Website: apple
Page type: customer-info-address
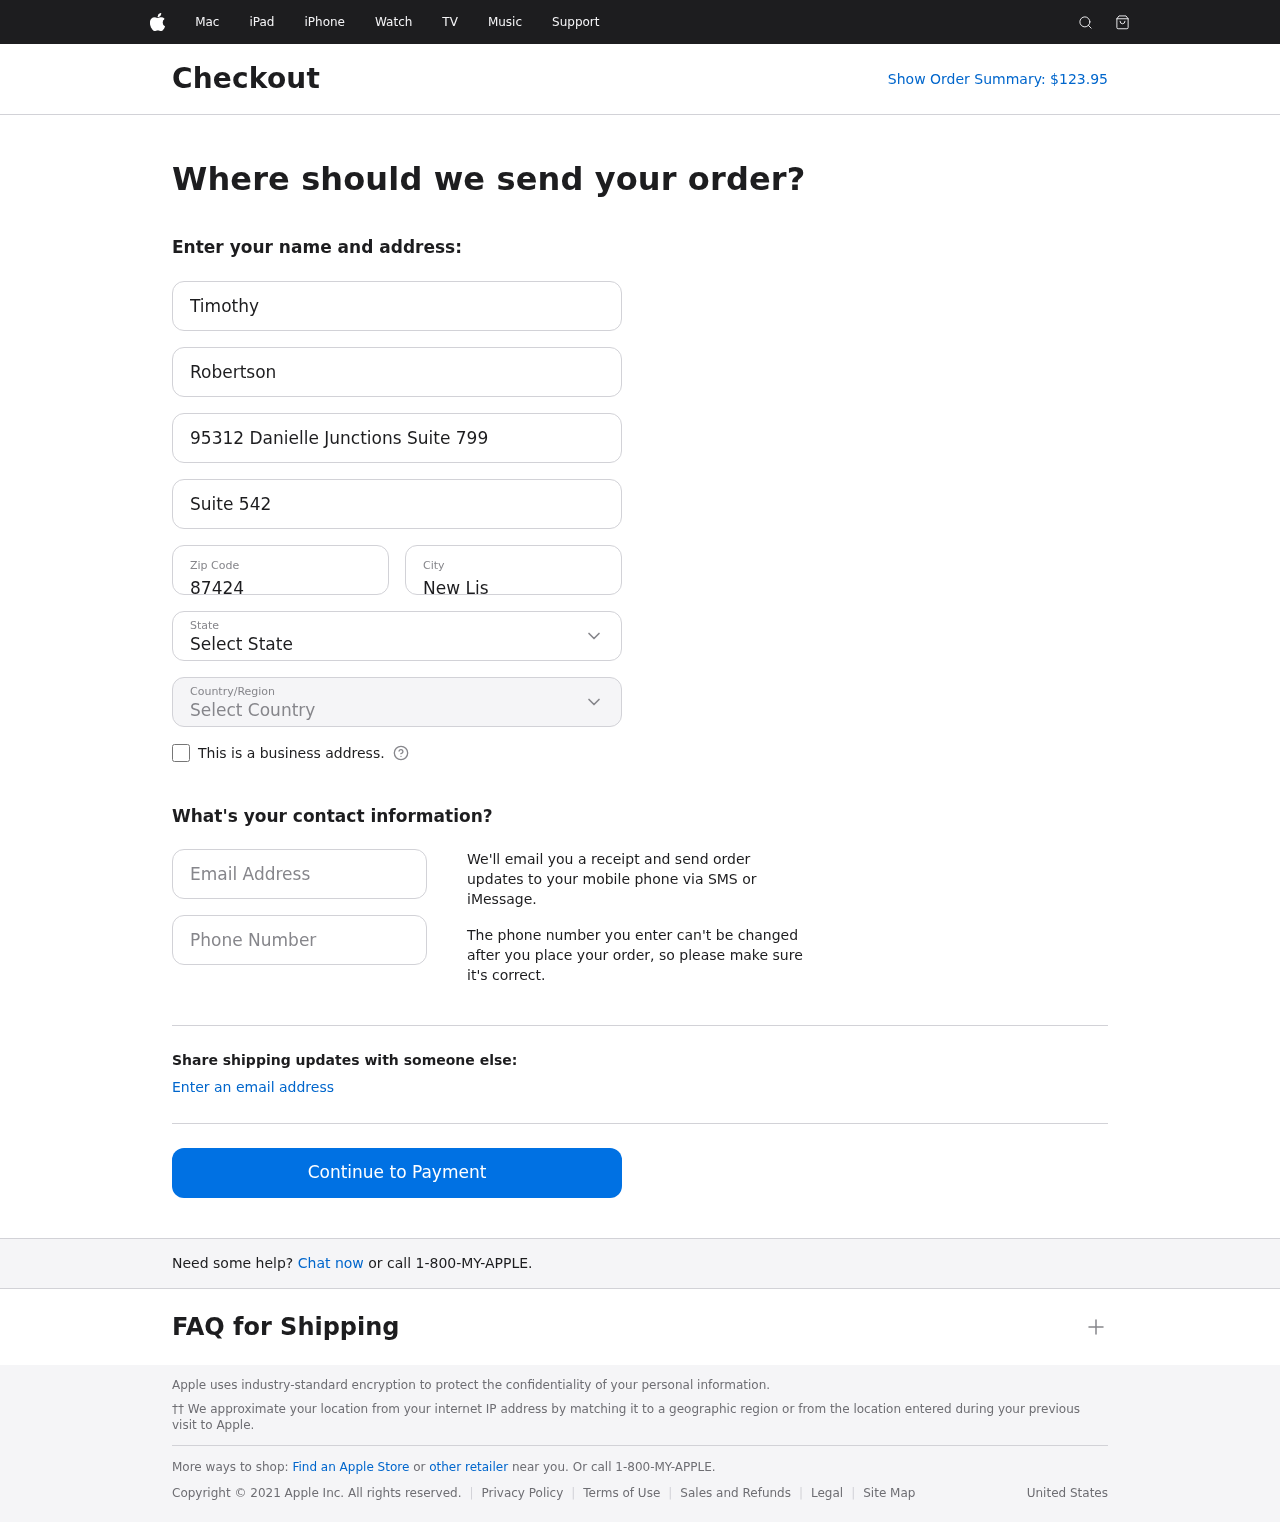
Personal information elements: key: PII_CITY
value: New Lisabury
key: PII_COUNTRY
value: United States
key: PII_EMAIL
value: trobertson@gmail.com
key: PII_FIRSTNAME
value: Timothy
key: PII_LASTNAME
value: Robertson
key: PII_PHONE
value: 3517194779
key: PII_POSTCODE
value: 87424
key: PII_STATE
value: Hawaii
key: PII_STREET
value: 95312 Danielle Junctions Suite 799
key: PII_STREET2
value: Suite 542
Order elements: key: ORDER_TOTAL
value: Show Order Summary: $123.95